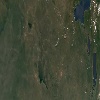
Label: land